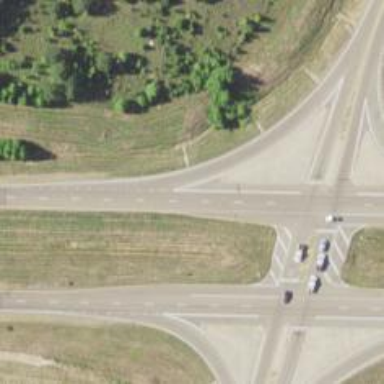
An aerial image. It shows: Trunk link highway.